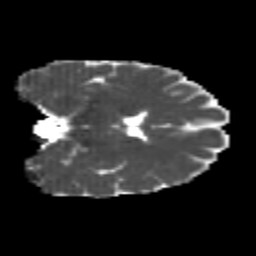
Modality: MD
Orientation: coronal
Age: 25
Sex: female
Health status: healthy
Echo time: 0.074 s